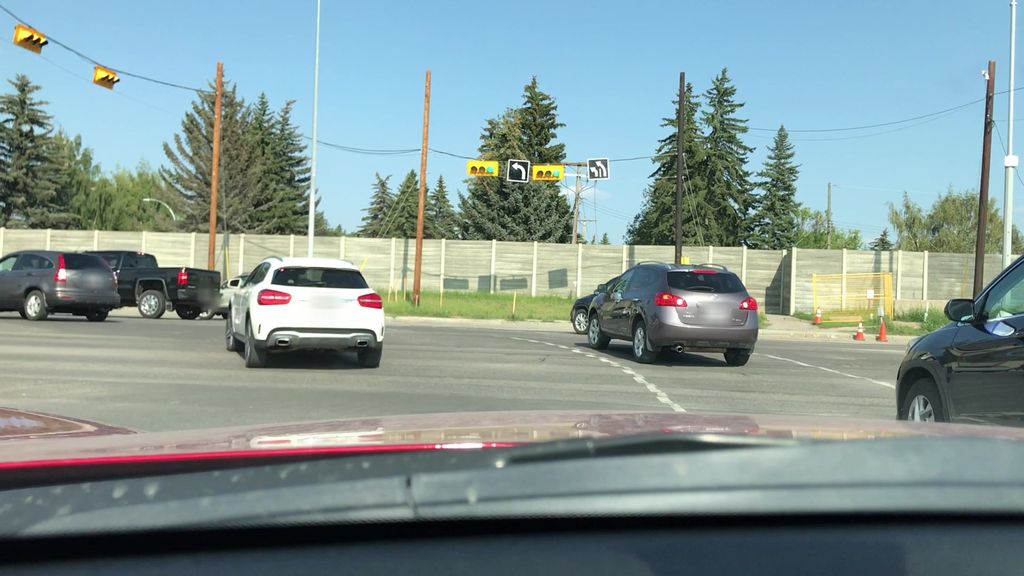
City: calgary